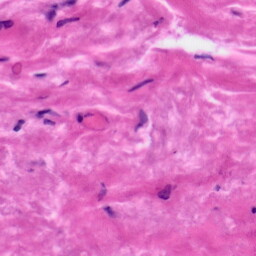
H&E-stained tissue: Tonsil